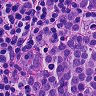
Metastatic tissue present: no